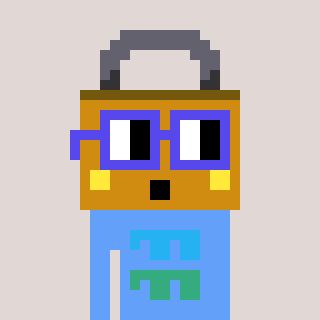
a pixel art character with square blue glasses, a lock-shaped head and a blue-colored body on a warm background